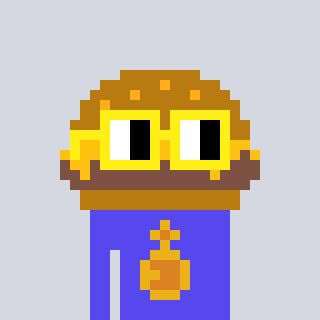
a pixel art character with square yellow glasses, a burger-shaped head and a computerblue-colored body on a cool background